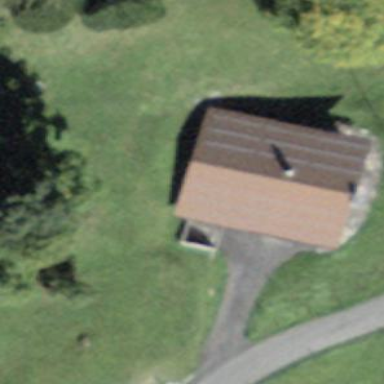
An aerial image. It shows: Cabin.